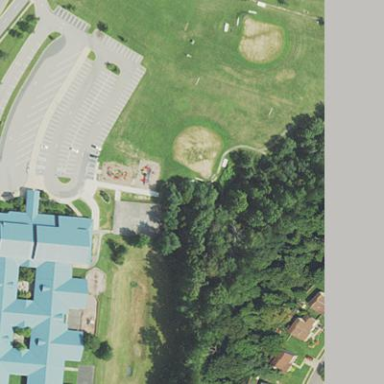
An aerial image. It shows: School.